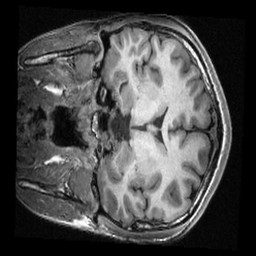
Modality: T1w
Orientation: coronal
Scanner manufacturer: ge
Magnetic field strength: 3 T
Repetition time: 0.007652 s
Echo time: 0.002928 s